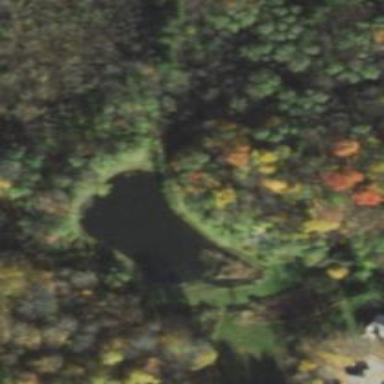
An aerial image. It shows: Picturesque pond surrounded by water in natural setting.